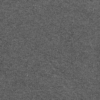
Label: dusty